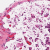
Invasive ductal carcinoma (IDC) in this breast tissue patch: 0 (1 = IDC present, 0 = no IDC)